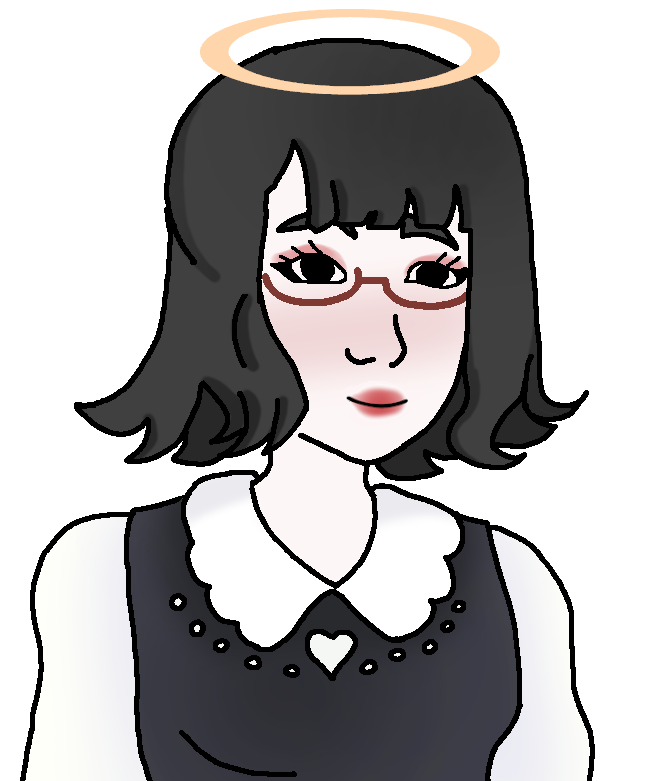
Label: 5_Doomer_Girl